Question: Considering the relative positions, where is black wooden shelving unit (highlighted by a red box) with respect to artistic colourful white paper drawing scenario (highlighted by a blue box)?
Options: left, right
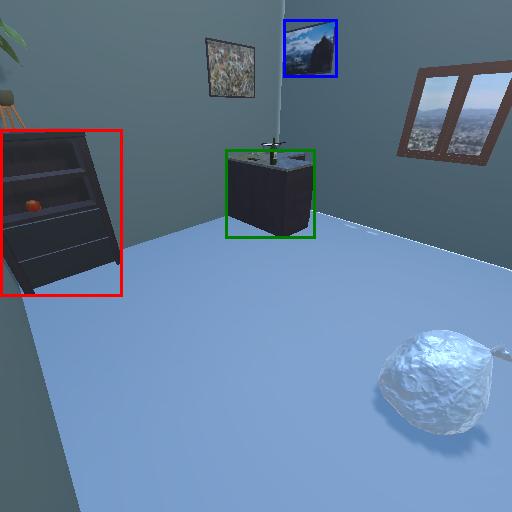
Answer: left